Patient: sex M, age 49
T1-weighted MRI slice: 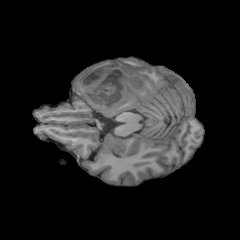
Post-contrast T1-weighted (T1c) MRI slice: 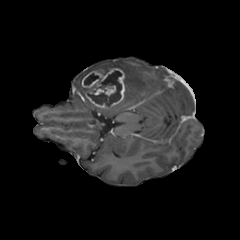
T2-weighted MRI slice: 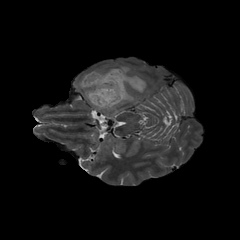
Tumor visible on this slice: yes
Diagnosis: Glioblastoma, IDH-wildtype
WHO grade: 4